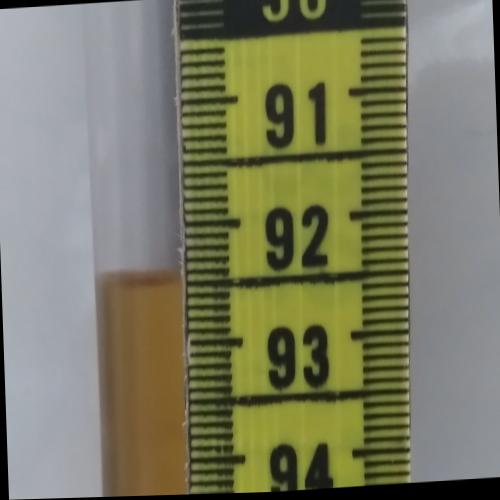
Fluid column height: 92.5 cm